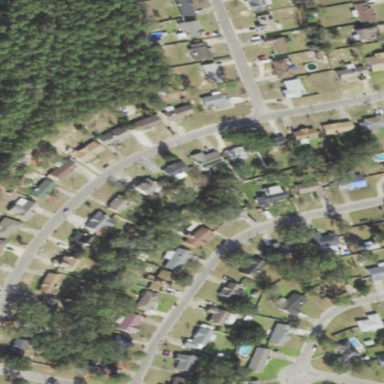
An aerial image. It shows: Residential area composed of single-family homes.